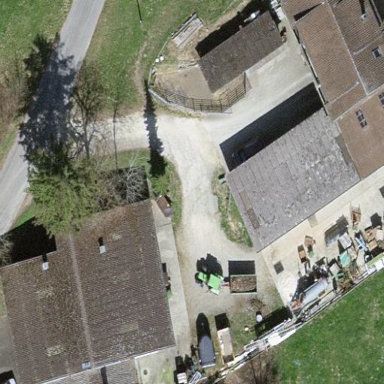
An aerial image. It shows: Farmyard area.